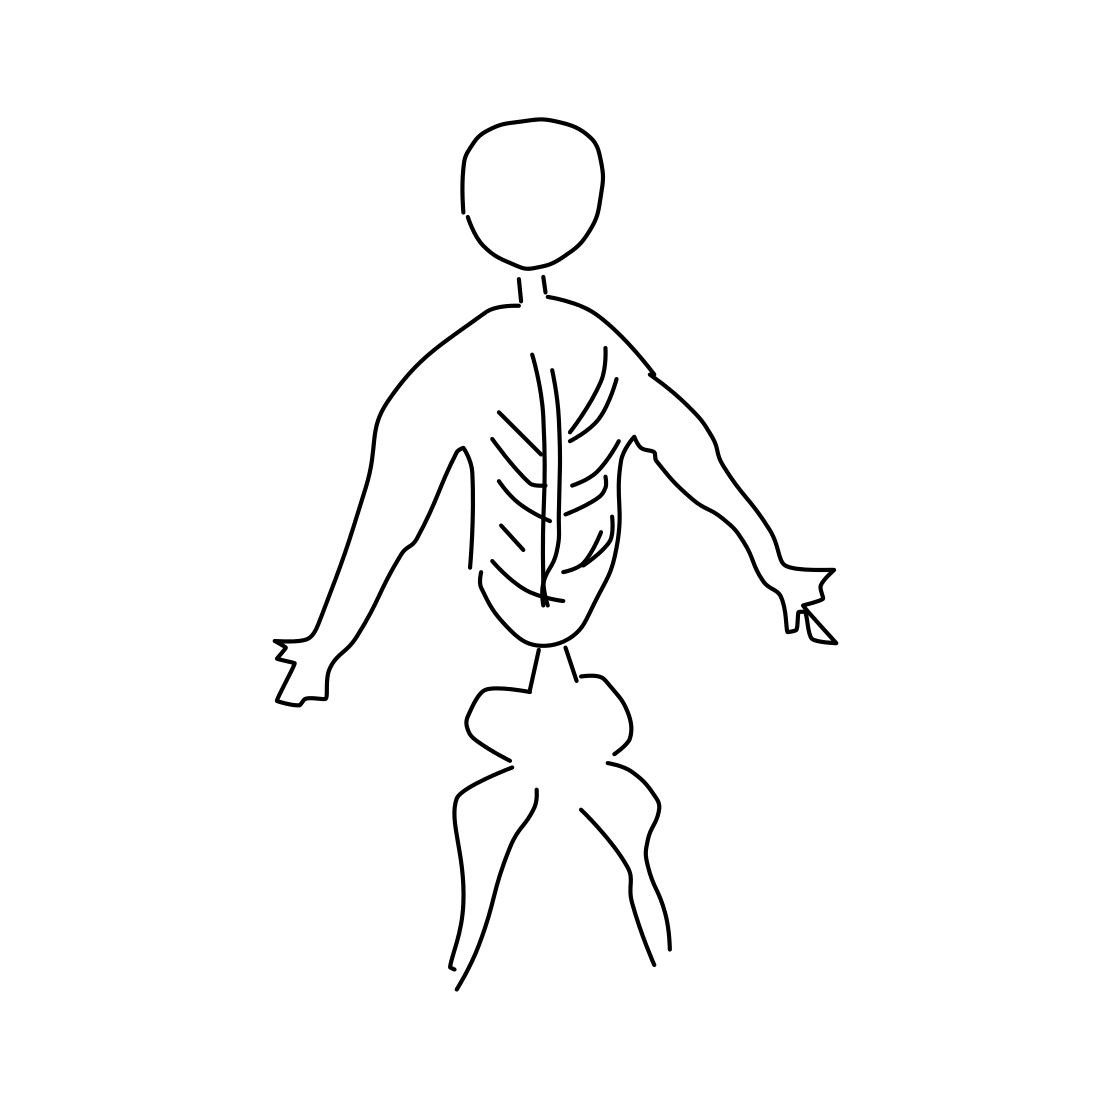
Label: human-skeleton